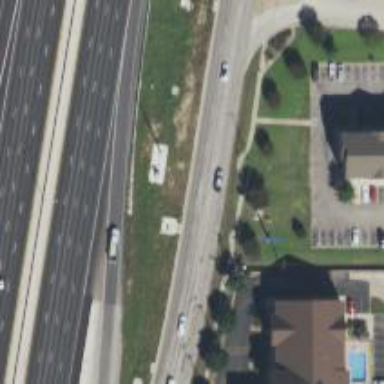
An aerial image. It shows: Secondary road with frontage road.